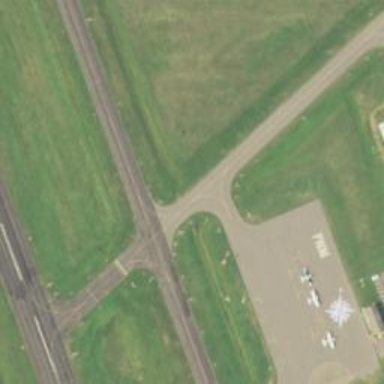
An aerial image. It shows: View of taxiway at the airport.